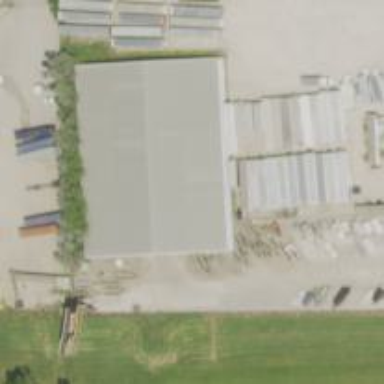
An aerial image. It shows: Warehouse.